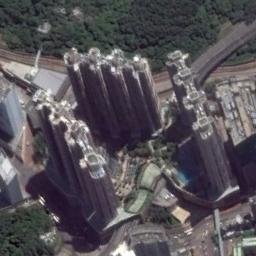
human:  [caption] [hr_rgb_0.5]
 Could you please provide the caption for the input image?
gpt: There is no traffic on the road .

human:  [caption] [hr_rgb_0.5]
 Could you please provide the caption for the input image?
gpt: In a business district there are several tall buildings and a swimming pool and lawns and several roads with many cars and many trees .

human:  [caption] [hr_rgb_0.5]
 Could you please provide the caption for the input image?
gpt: A commercial area with three high-rise buildings is surrounded by some roads and trees .

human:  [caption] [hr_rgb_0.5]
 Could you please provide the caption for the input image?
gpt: The commercial area is consist of many tall buildings next to the trees .

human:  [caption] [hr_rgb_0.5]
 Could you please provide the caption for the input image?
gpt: There are some skyscrapers with a green forest beside on a commercial area .